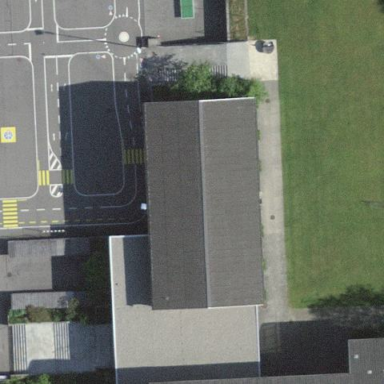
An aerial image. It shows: School.